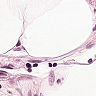
Metastatic tissue present: no